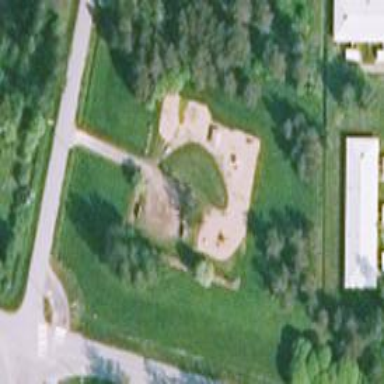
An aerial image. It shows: Playground area for leisure activities on the land.